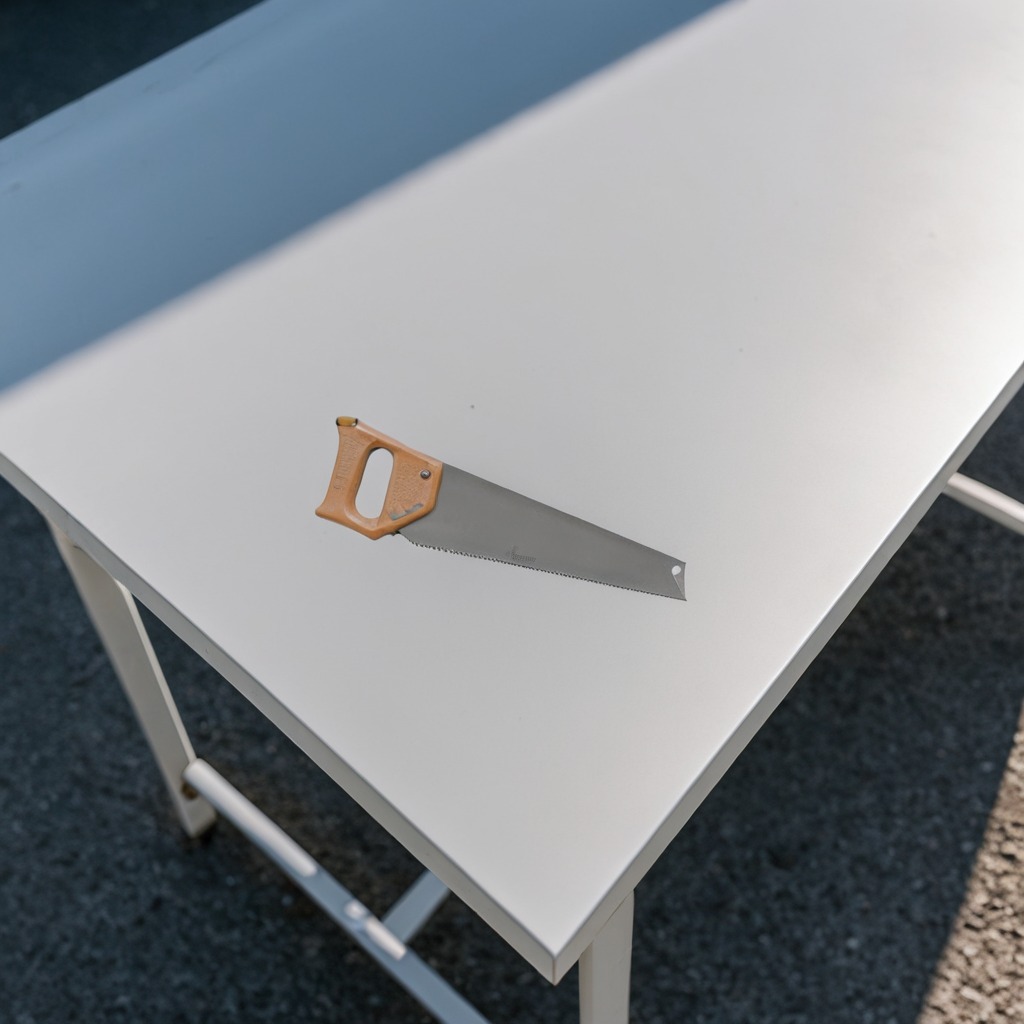
A metal saw is lying on the table.